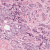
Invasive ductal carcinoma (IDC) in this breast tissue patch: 1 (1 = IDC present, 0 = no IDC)